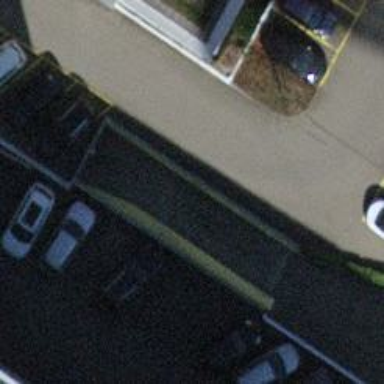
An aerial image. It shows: Car-sharing service available at this location.